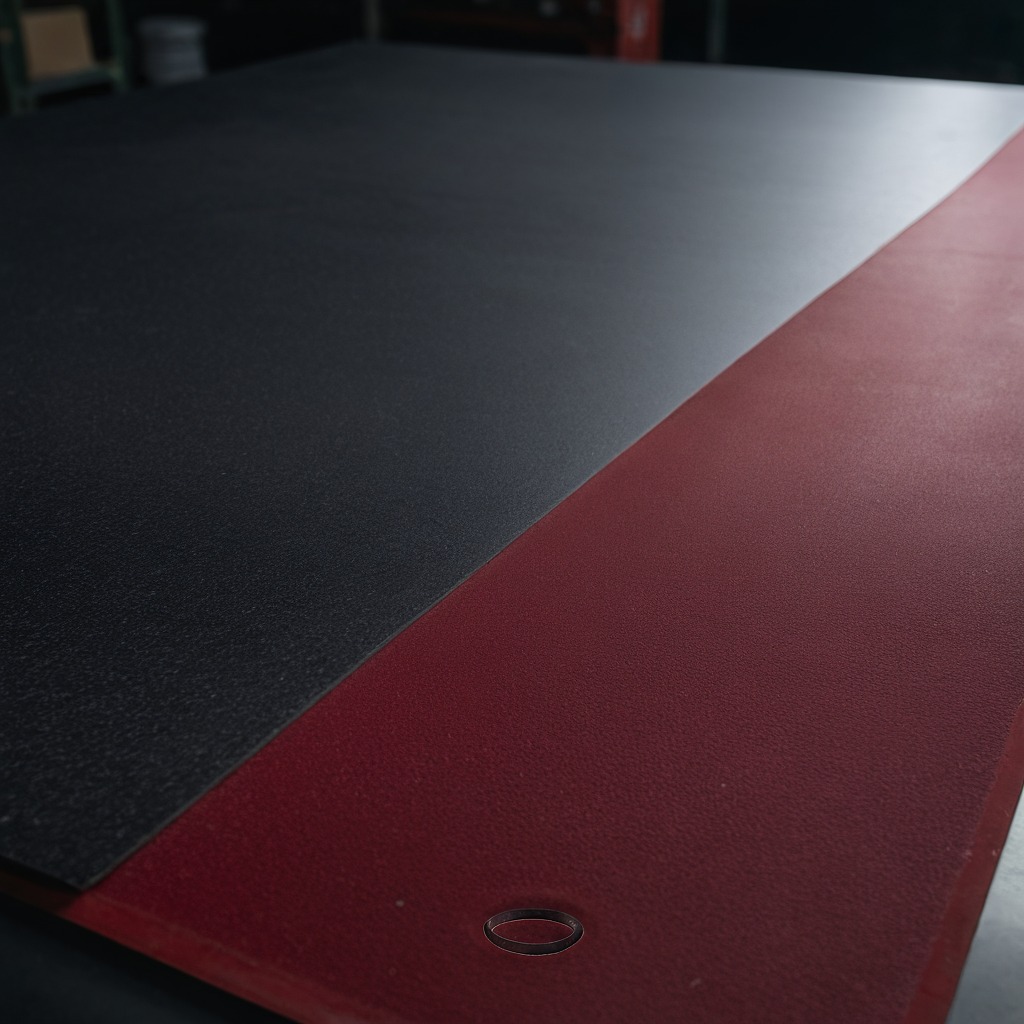
A rubber O-ring lies on a clean granite tabletop covered with a red rubber mat inside a workshop at night dim ambient light soft shadows worn but beneath the mat